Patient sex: M
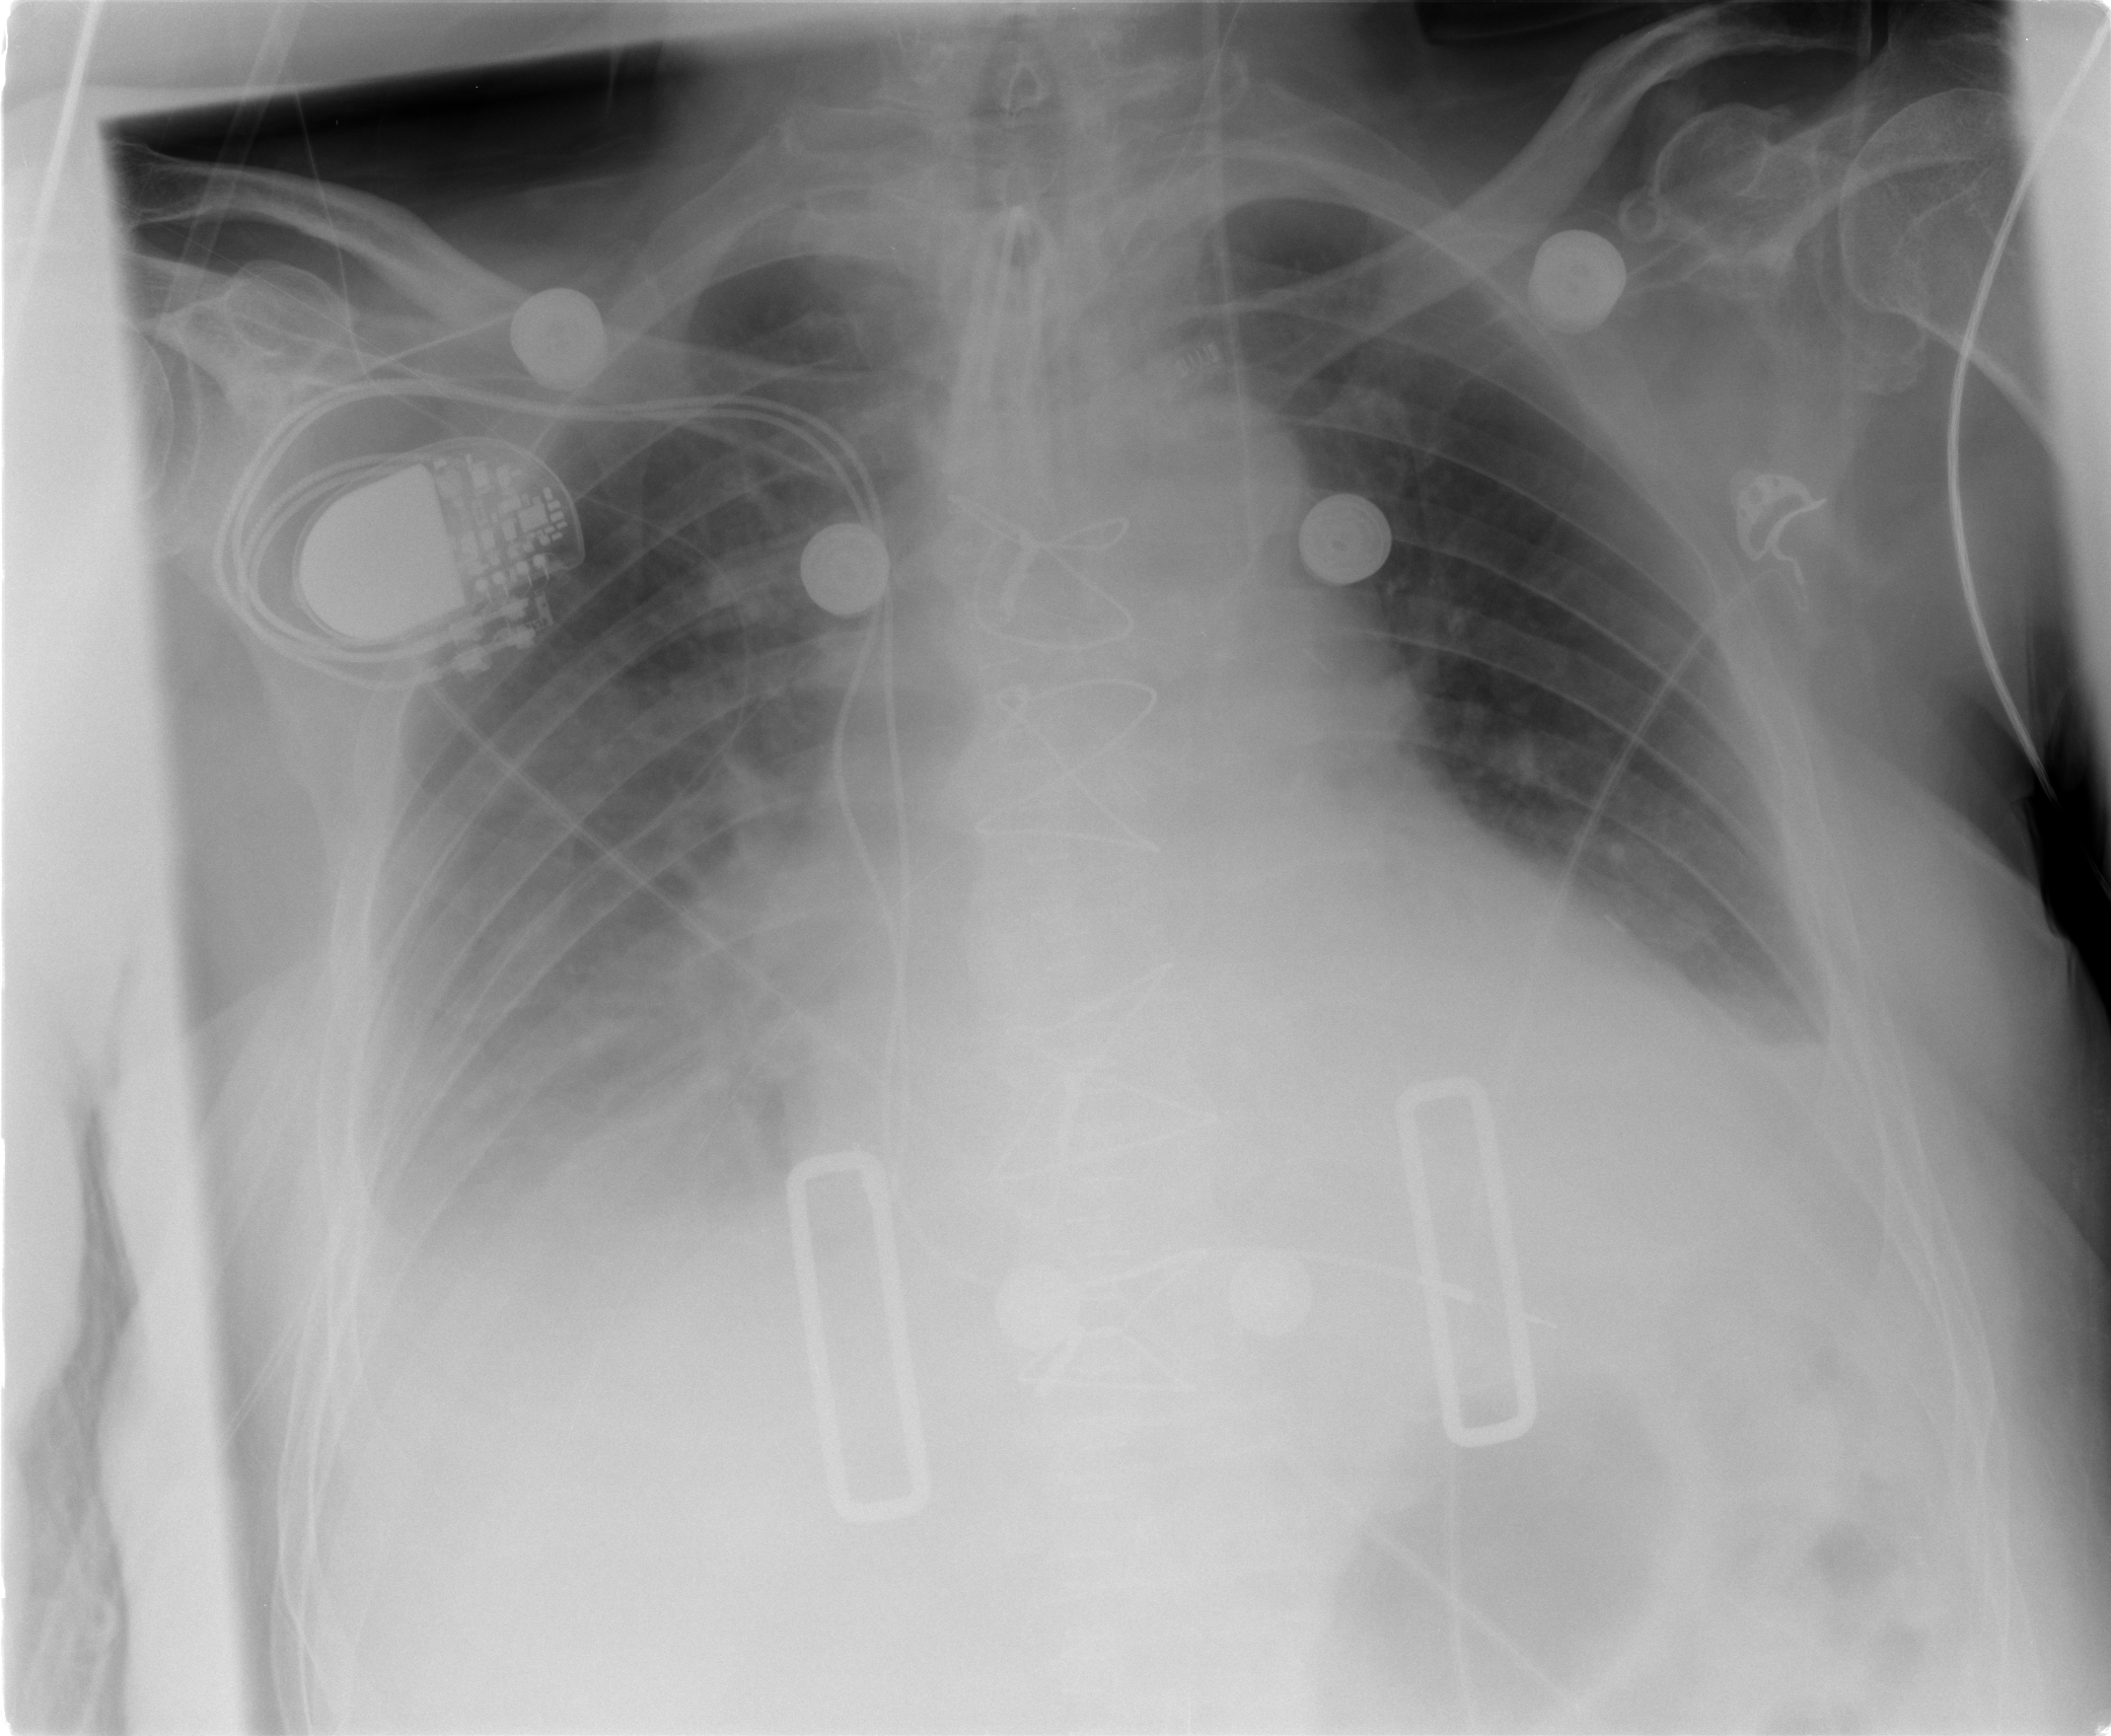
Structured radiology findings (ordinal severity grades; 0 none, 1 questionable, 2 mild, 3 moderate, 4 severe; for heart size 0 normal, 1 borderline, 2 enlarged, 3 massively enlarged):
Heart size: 2
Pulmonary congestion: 2
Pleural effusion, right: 3
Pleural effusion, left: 2
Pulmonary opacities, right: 0
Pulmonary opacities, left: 0
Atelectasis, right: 2
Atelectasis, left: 2